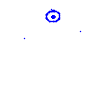
Particle: pion